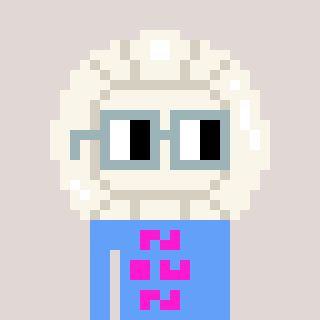
a pixel art character with square dark gray glasses, a volleyball-shaped head and a blue-colored body on a warm background